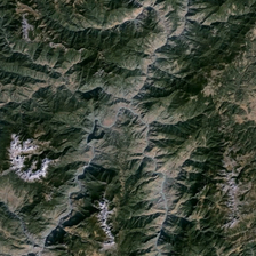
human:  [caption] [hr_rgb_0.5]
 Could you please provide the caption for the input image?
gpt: There are several paths across the mountain range.

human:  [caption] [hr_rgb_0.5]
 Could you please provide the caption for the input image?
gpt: several pedestrian paths cross this mountain range.

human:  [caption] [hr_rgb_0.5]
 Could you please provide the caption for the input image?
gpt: There are several paths that go through the mountain range.

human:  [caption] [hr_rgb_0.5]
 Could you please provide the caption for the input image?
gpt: Several walks through this mountain range.

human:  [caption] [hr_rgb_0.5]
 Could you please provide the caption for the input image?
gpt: There are many roads across the mountain